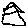
Label: house